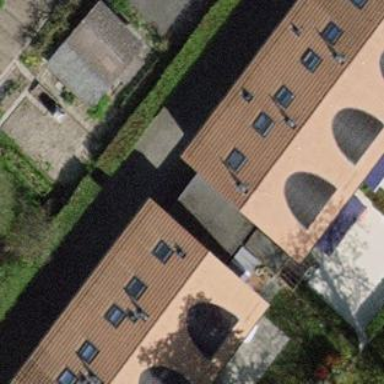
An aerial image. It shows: View of roof of building.